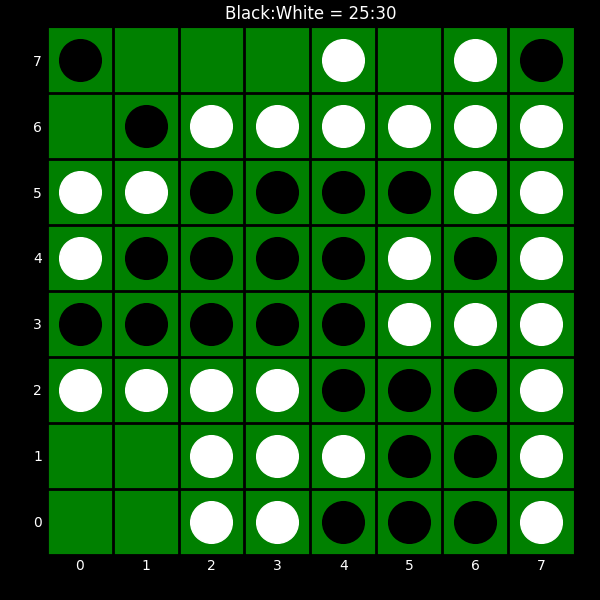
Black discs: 25
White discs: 30